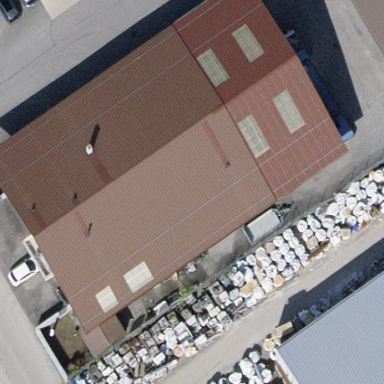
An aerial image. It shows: Hangar building.